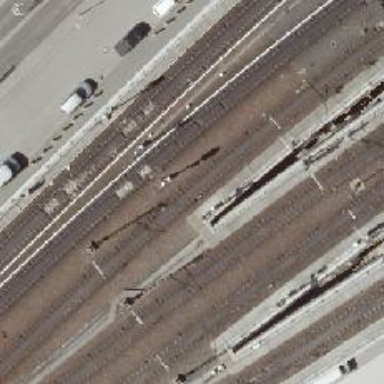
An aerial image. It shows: Bridge for electrified railway with contact line. The railway has ballastless track.